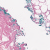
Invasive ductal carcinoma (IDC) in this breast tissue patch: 0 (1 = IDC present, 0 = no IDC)